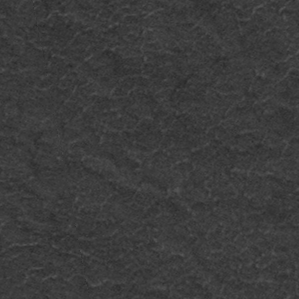
Label: frost